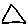
Label: triangle